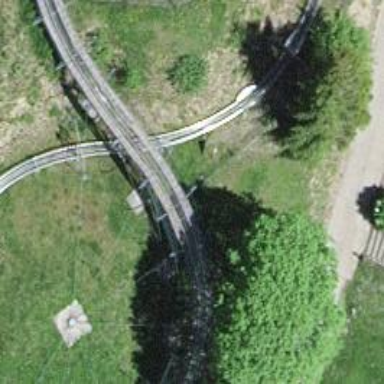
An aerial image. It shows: Roller coaster track.